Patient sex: F
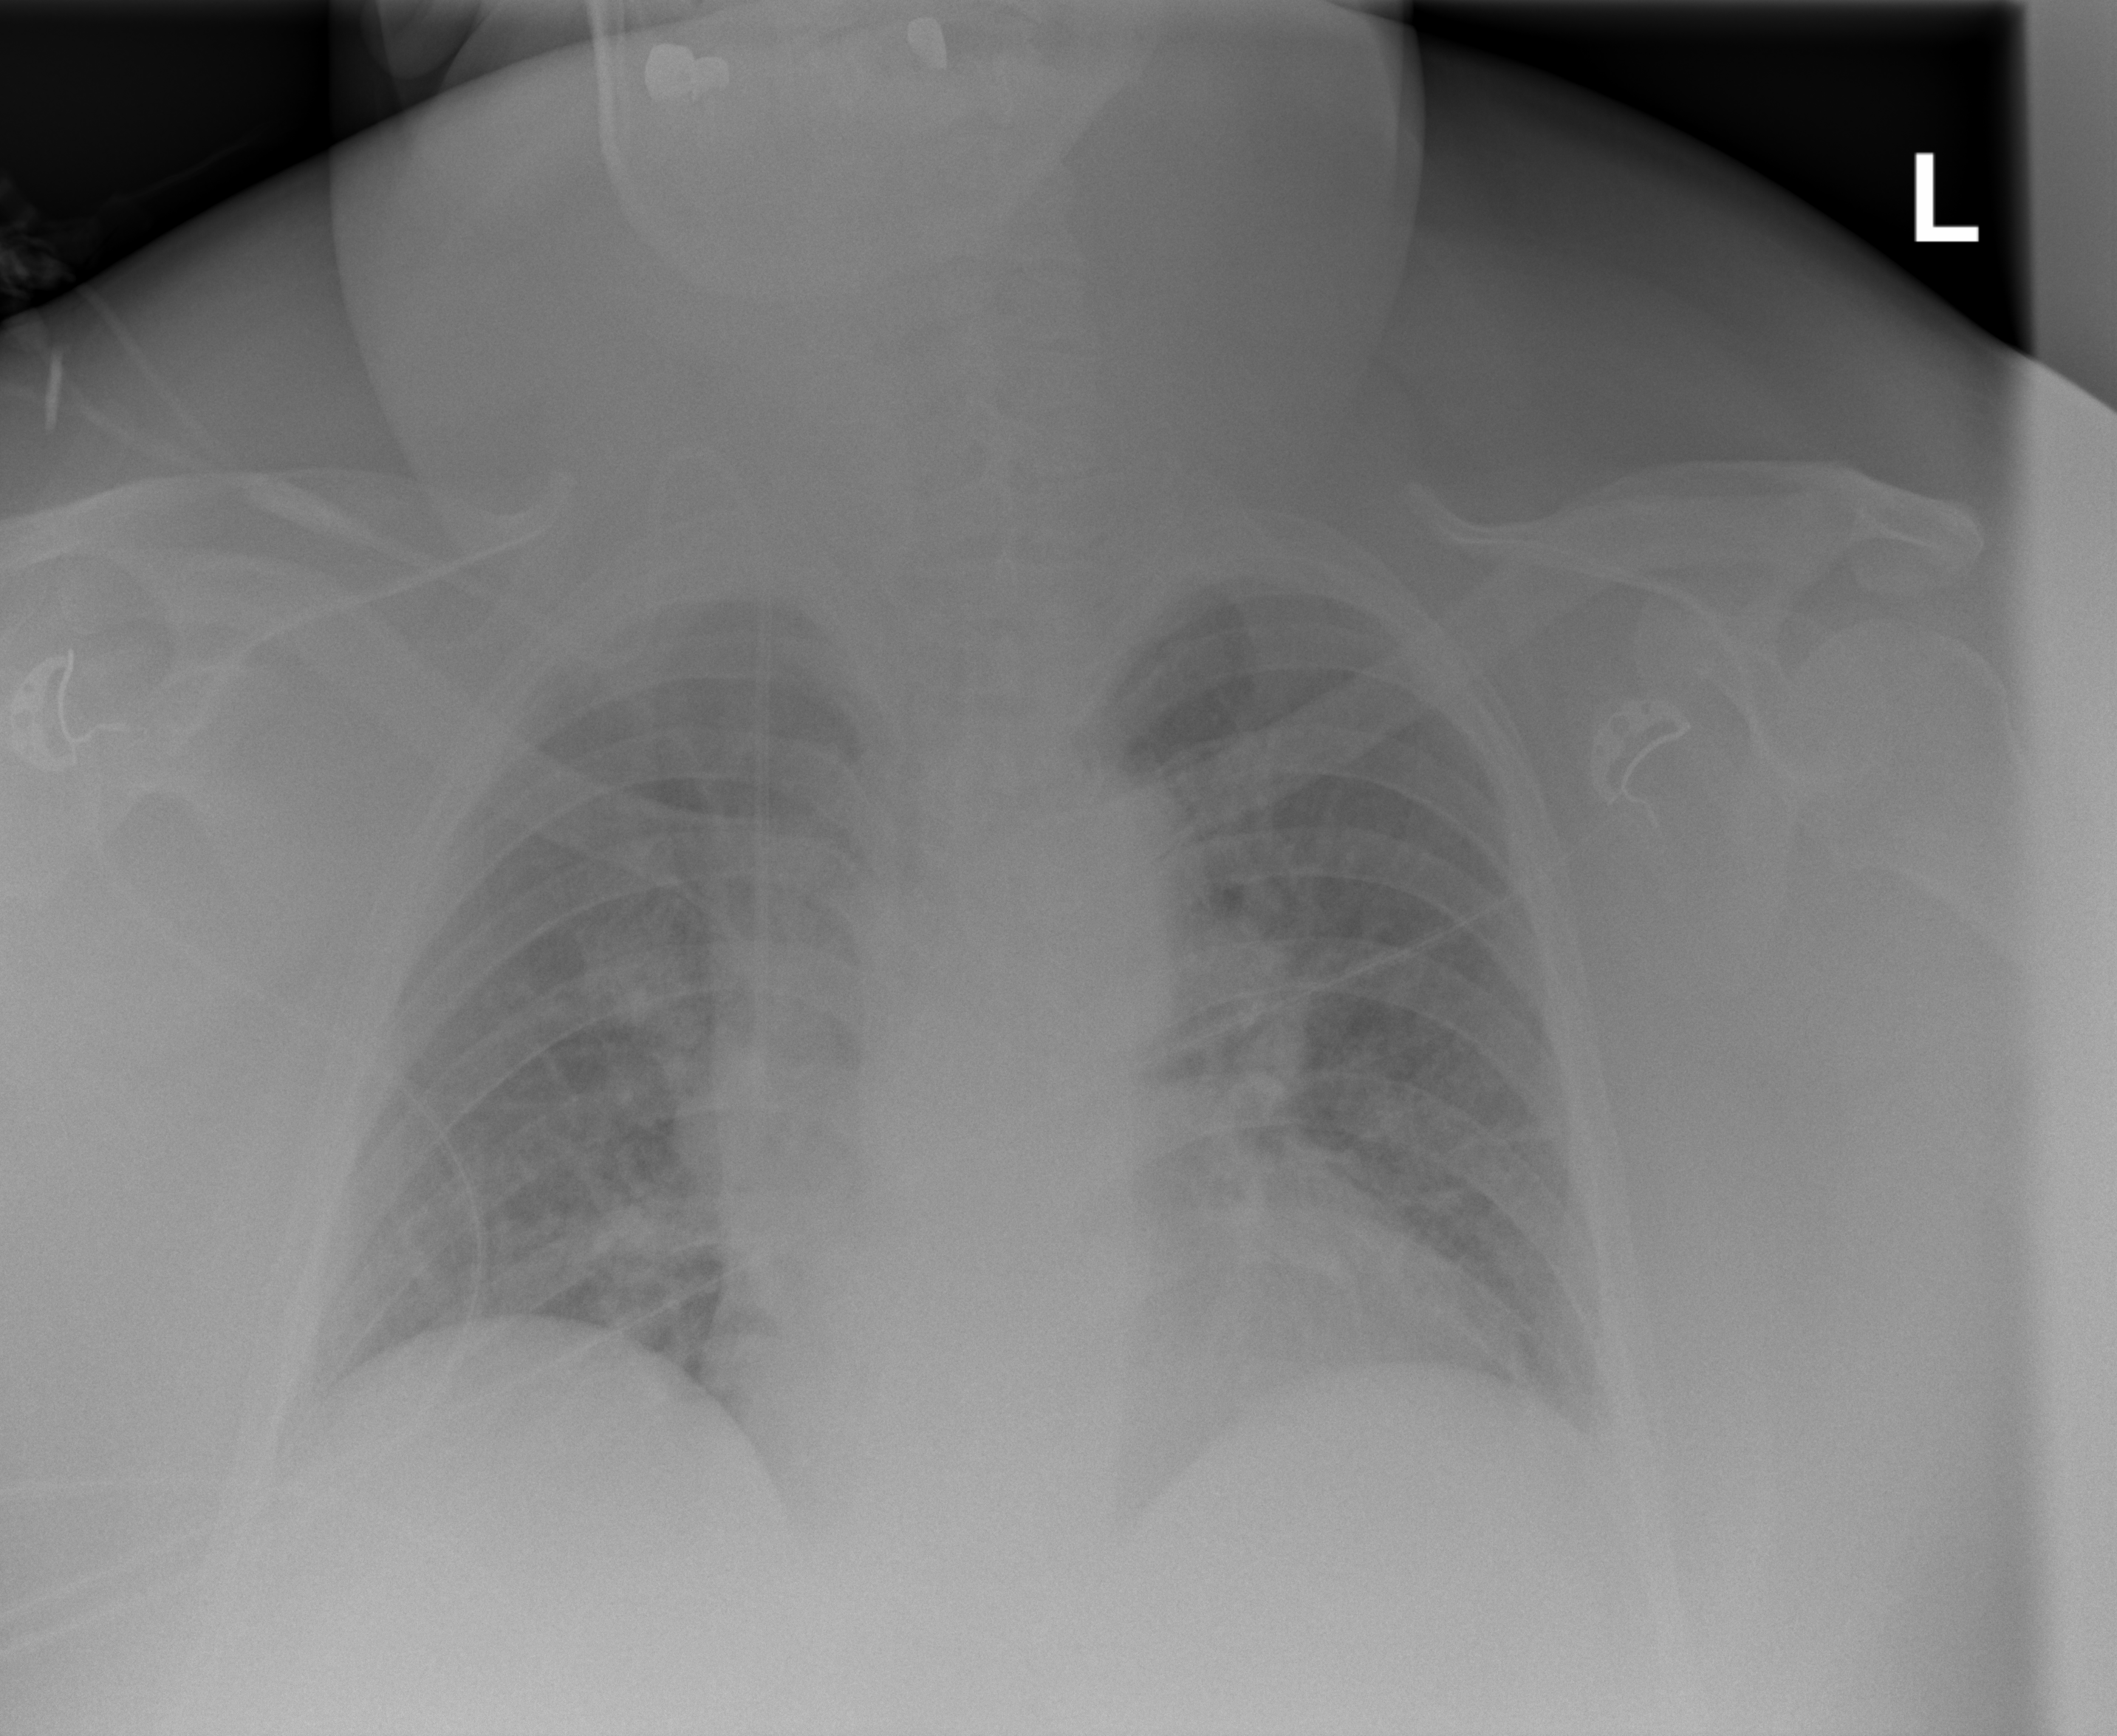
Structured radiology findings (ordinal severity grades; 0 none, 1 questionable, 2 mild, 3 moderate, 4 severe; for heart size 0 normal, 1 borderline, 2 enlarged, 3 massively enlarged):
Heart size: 0
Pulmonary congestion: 0
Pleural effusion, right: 0
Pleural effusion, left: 0
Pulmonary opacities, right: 0
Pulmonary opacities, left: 0
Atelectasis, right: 2
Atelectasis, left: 2